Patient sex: F
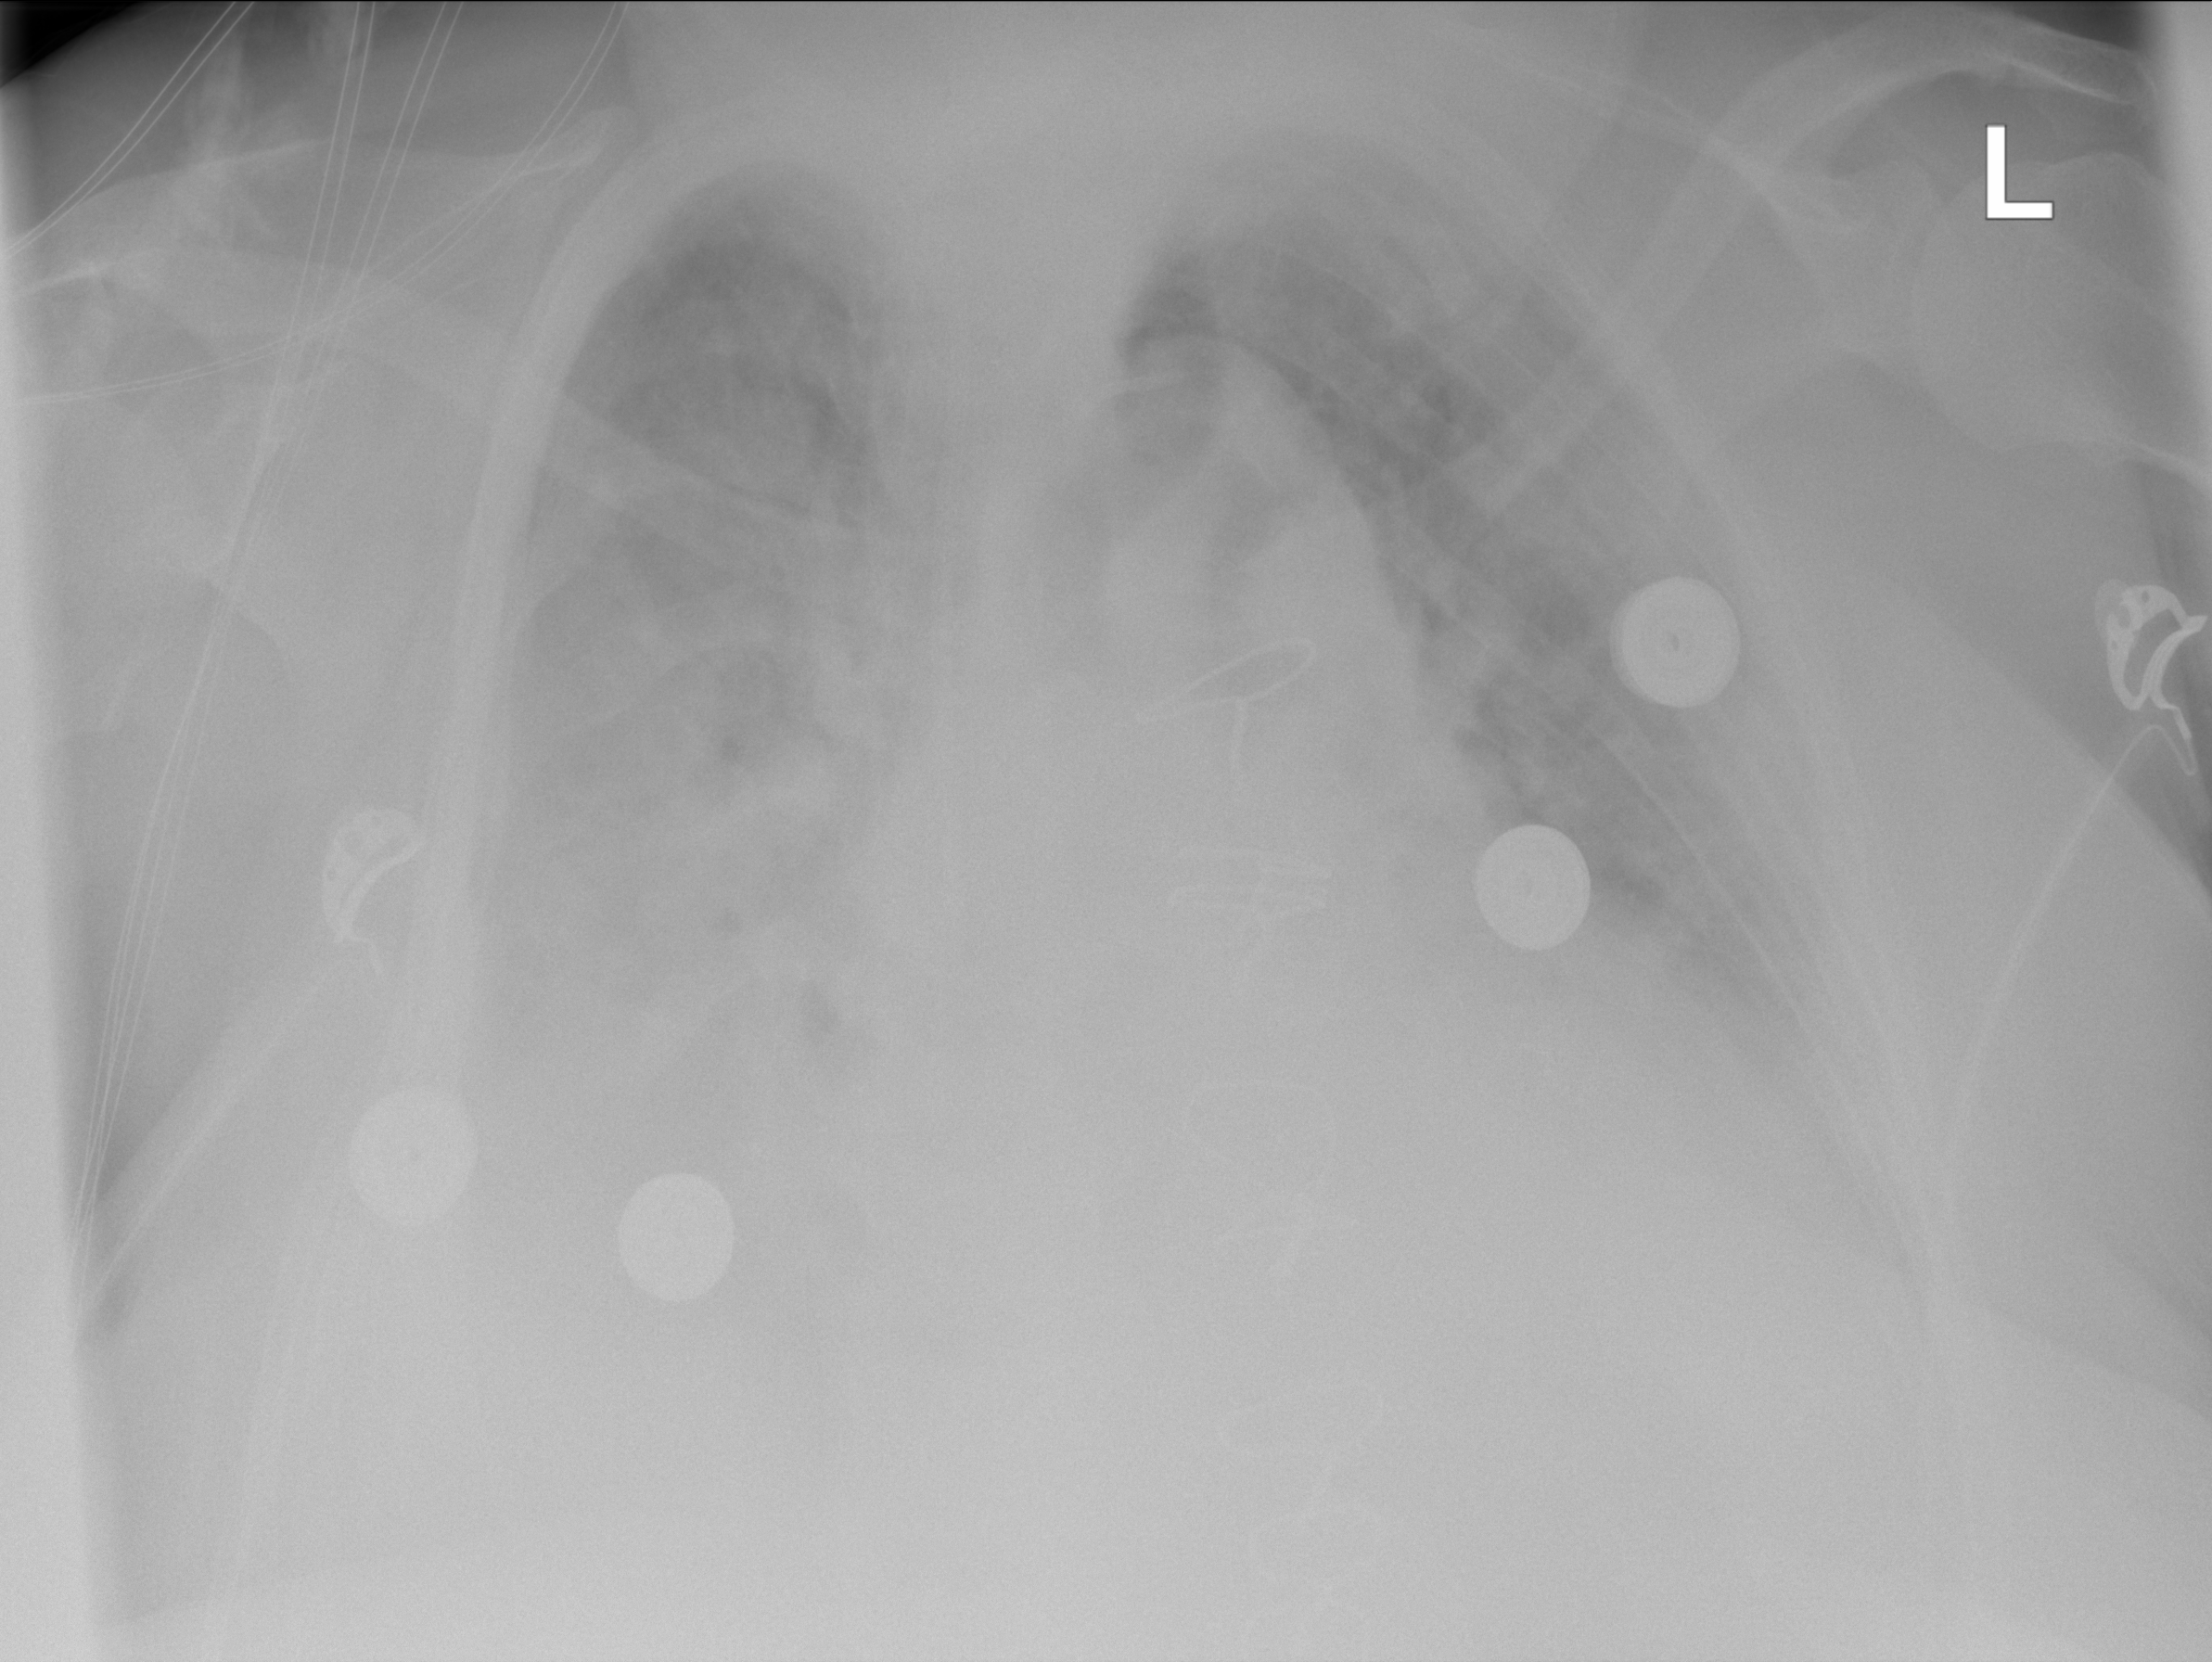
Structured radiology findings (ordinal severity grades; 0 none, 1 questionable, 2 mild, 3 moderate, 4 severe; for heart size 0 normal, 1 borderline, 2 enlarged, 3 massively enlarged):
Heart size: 2
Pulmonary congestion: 3
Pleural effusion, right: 3
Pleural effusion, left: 2
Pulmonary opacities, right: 2
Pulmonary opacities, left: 2
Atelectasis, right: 2
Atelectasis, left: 2